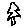
Label: tree